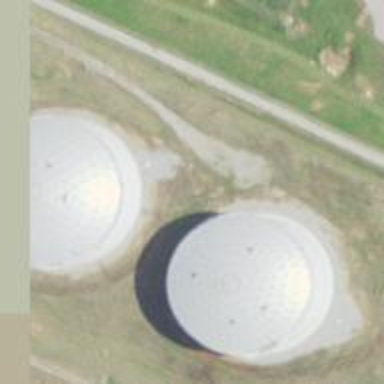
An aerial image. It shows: Storage tank which is man-made.